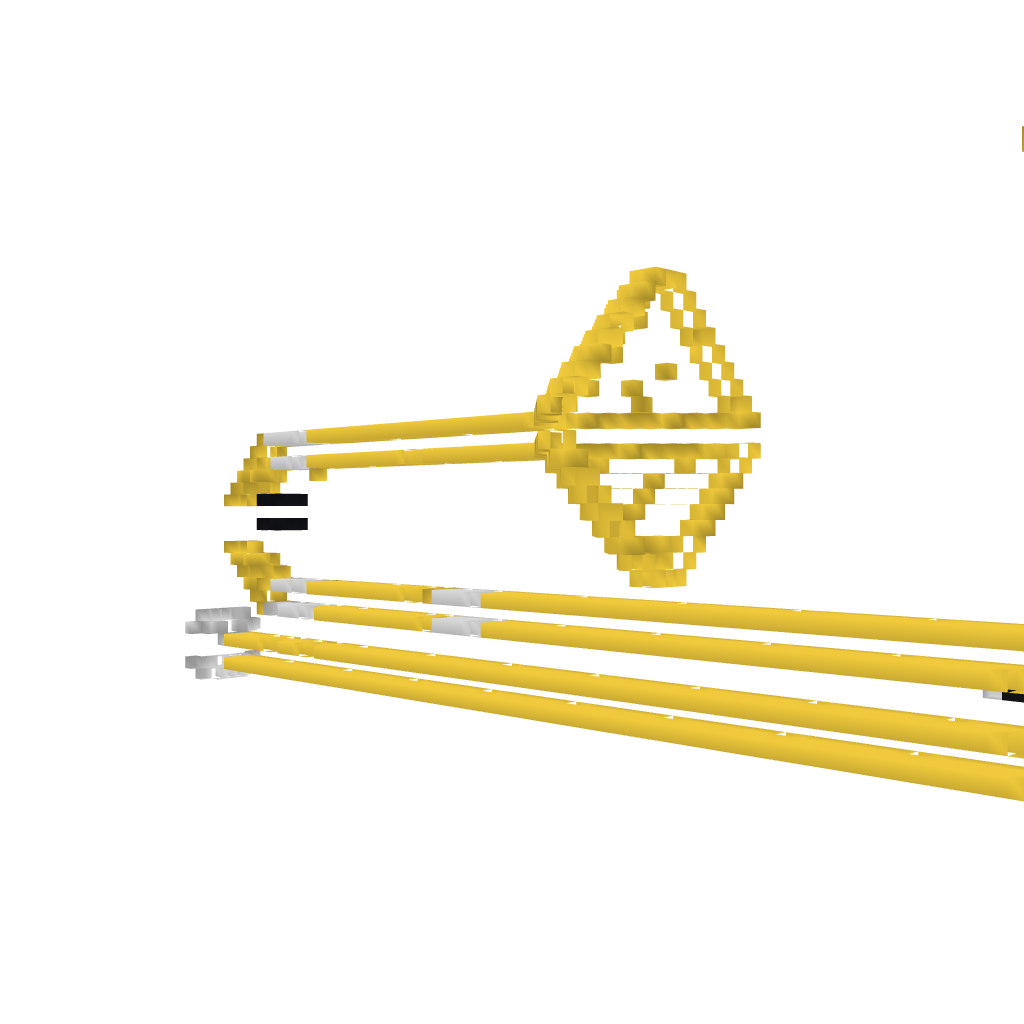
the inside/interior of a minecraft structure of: Trombone - By Cybersneeze